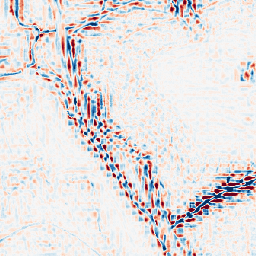
Category: wavelet
Decomposition family: wavelet_reverse_biorthogonal
Decomposition parameters: wavelet: rbio3.5
level: 3
Upsampling method: cubic_catmull_rom
Upsampling parameters: scale: 4
Upsampling scale: 4